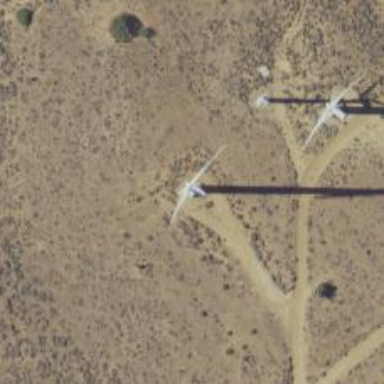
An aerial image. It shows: Wind generator powered by wind turbine.